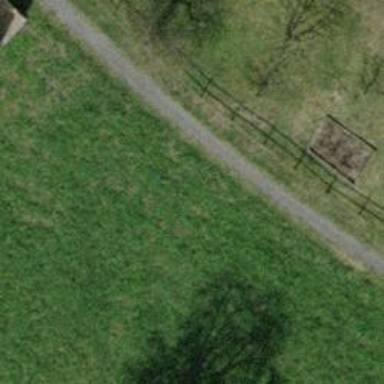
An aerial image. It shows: Path with fine gravel surface.